Field crop: tomato
Growth stage: 1
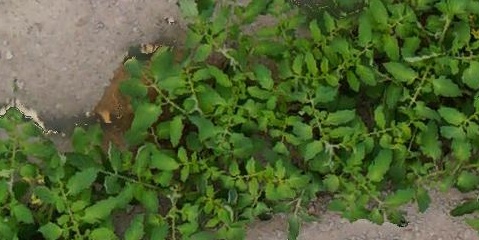
Species: tomato